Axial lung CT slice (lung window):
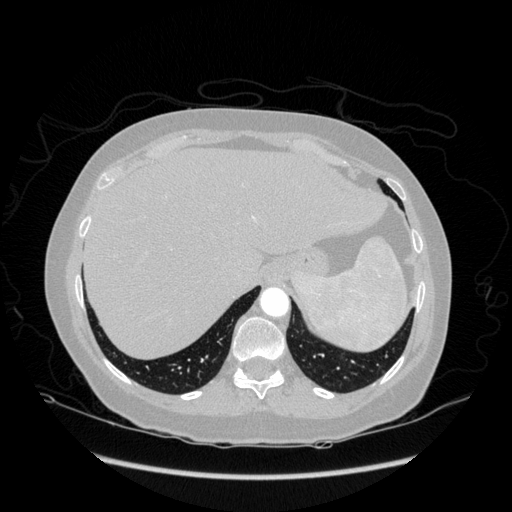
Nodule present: no